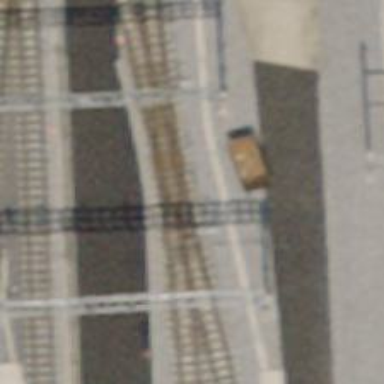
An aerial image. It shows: Narrow-gauge railway yard with electrified tracks using contact line.